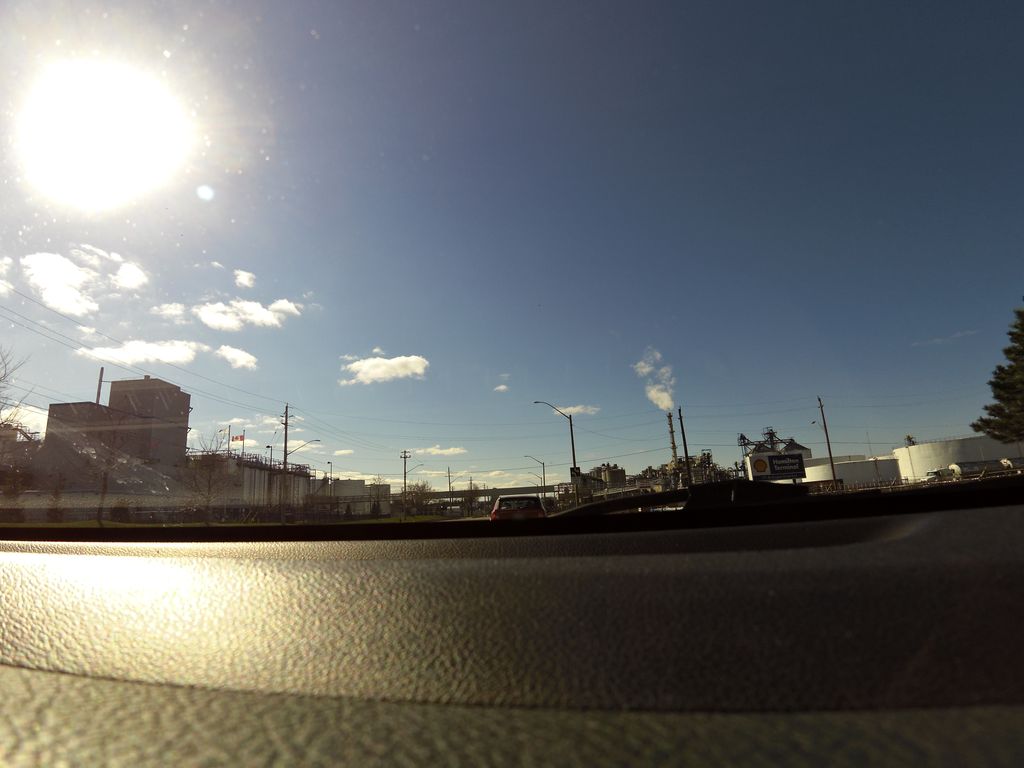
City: hamilton